Question: Maybe this is simple, but is making me nuts.
To understand the problem, the easy way is to look at the image.

Div width is truncating either word or the rounded border(also in case there is a space or dash between words). How can I force each "a" element to go into a new line if width is not enough to contain the element?
Here's the code
'''
<div id="post-tags">
<span class="tag-title">Tagged:</span>
<a href="#">tag2</a>
<a href="#">tag3</a>
<a href="#">tag4</a>
<a href="#">longtag5</a>
<a href="#"li>longtag6</a>
<a href="#">longtag7</a>
<a href="#">longtag8</a>
<a href="#">longtag9</a>
<a href="#">longtag10</a>
<a href="#">longtag11</a>
<a href="#">longtag12</a>
</div>
'''
And the CSS
'''
#post-tags{
width: 560px;
float: left;
padding: 15px;
font-size: 11px;
}
#post-tags .tag-title{
color: #6b6b6b;
padding: 5px 0 0 5px;
}
#post-tags a{
line-height: 24px;
padding: 3px;
background: #a7d1e3;
padding: 4px 10px 4px 10px;
margin: 0 0 10px 0;
-moz-border-radius: 10px;
-webkit-border-radius: 10px;
border-radius: 10px;
}
#post-tags a:hover{
color: #a7d1e3;
background: #205F82;
}
'''
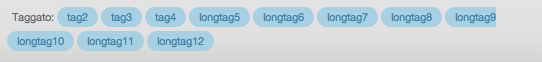
Answer: I found that it doesn't work corerctly in chrome. A solution could be to float the elements. so you add 'float:left;' for the selectors '#post-tags .tag-title' and '#post-tags a'. Of course now you will see that there is need to modify and padding and margins. A solution close to yours is applying 'margin: 0 2px 10px;' and 'padding: 0 10px;' for '#post-tags a' so your new css will seems like the following:
'''
#post-tags {
width: 560px;
padding: 15px;
font-size: 11px;
overflow:hidden;
}
#post-tags .tag-title {
color: #6b6b6b;
padding: 5px 0 0 5px;
float:left;
}
#post-tags a {
line-height: 24px;
padding: 3px;
background: #a7d1e3;
margin: 0 2px 10px;
padding: 0 10px;
-moz-border-radius: 10px;
-webkit-border-radius: 10px;
border-radius: 10px;
float:left
}
#post-tags a:hover {
color: #a7d1e3;
background: #205F82;
}
'''
here a live example: <URL>